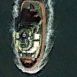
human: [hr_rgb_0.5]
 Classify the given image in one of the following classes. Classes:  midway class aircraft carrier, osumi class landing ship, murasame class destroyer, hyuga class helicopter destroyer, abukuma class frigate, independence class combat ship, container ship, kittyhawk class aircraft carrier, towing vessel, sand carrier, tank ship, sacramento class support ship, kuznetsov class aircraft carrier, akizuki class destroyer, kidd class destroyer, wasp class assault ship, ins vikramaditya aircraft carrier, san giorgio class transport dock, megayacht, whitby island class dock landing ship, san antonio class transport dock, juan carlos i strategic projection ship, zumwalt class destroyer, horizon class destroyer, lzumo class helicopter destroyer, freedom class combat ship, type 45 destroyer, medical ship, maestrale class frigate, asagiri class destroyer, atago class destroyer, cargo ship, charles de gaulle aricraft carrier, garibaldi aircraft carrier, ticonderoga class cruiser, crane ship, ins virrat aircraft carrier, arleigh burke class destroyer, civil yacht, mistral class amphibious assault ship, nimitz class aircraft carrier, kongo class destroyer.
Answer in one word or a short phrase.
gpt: Towing vessel